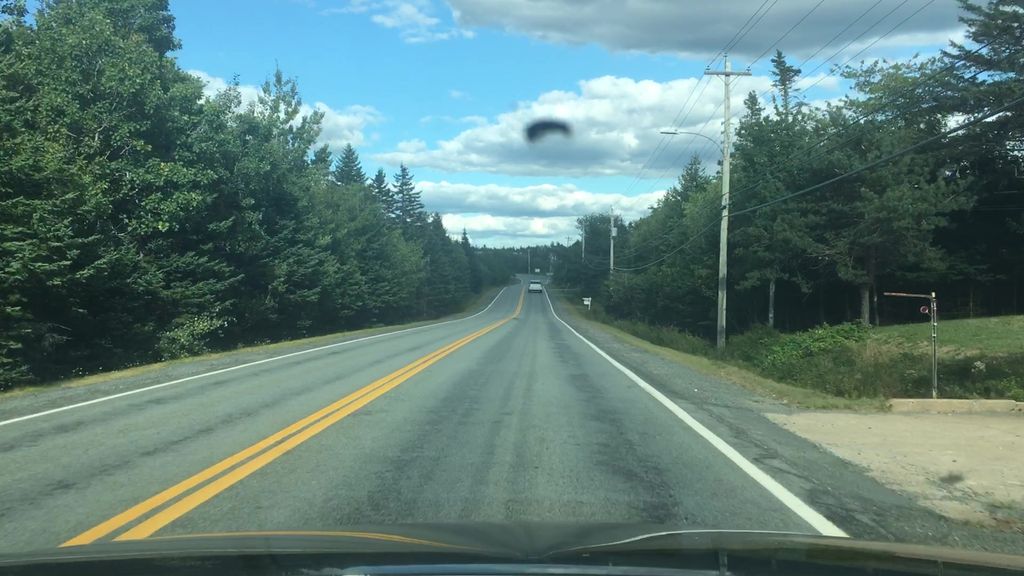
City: halifax